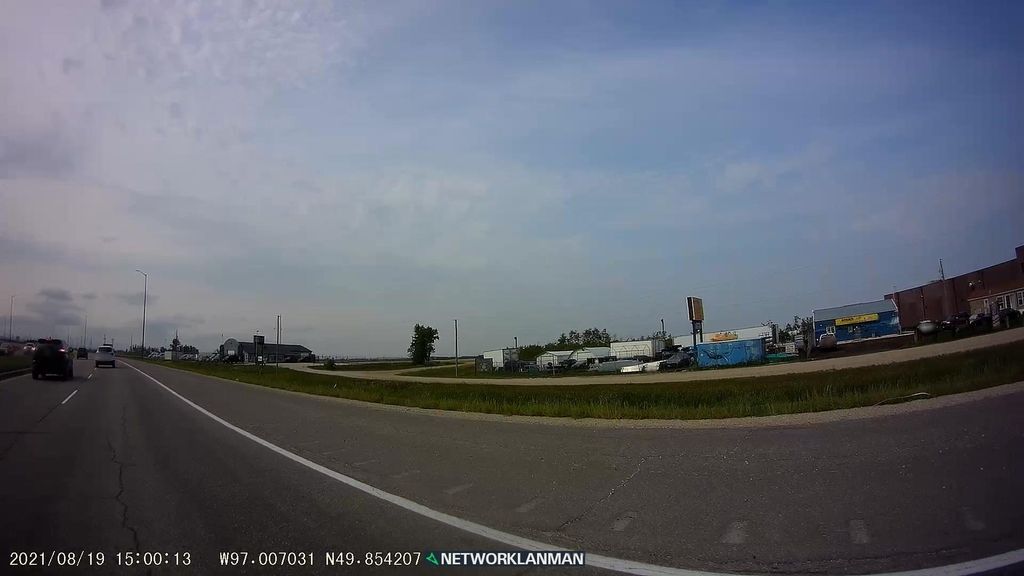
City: winnipeg